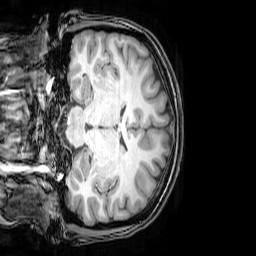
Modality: T1w
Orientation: coronal
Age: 22
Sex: female
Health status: healthy
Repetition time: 0.081 s
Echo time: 0.037 s